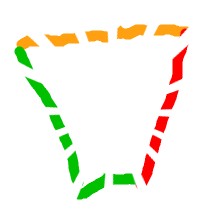
Shape: trapezoid